Interaction volume radius: 10 \u00c5
Interaction volume height: 15 \u00c5
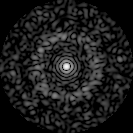
Disorder parameter: 0.8527